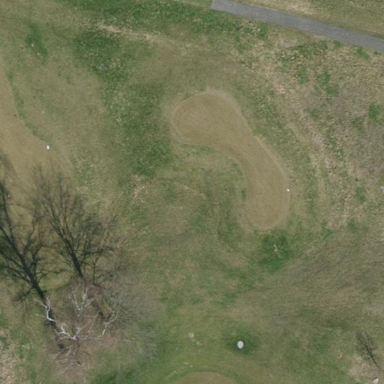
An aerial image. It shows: Grassy area designated as golf tee.